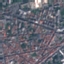
Land use / land cover class: Residential